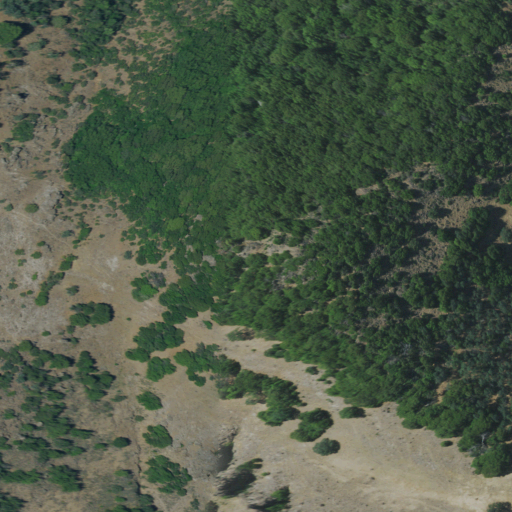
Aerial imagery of mountain in California named Laveaga Peak containing shrub, evergreen forest, mixed forest, and grassland